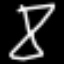
Label: hourglass